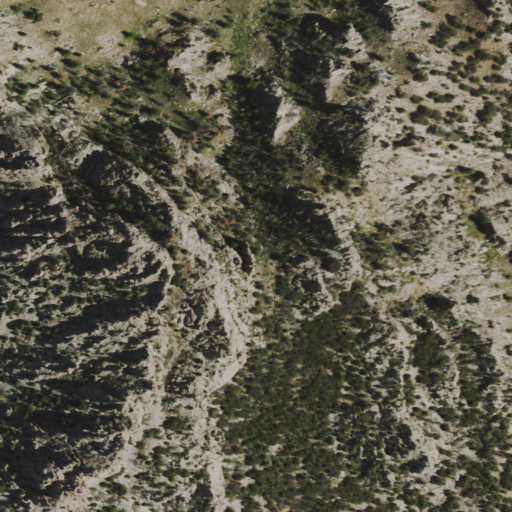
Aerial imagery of mountain in Nevada named Western Peak containing shrub and evergreen forest